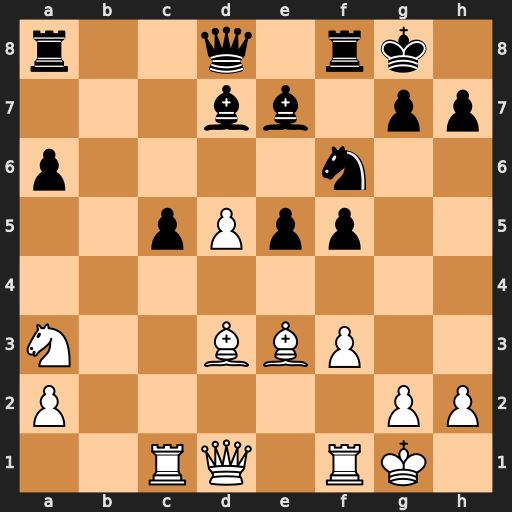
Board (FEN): r2q1rk1/3bb1pp/p4n2/2pPpp2/8/N2BBP2/P5PP/2RQ1RK1
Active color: w
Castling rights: -
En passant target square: -
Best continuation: d6 Bxd6 Bc4+ Kh8 Qxd6